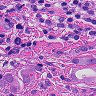
Metastatic tissue present: yes